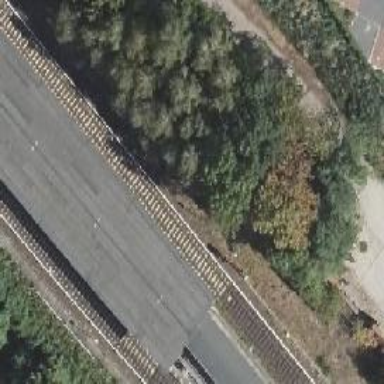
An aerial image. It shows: Abandoned railway with historical significance.